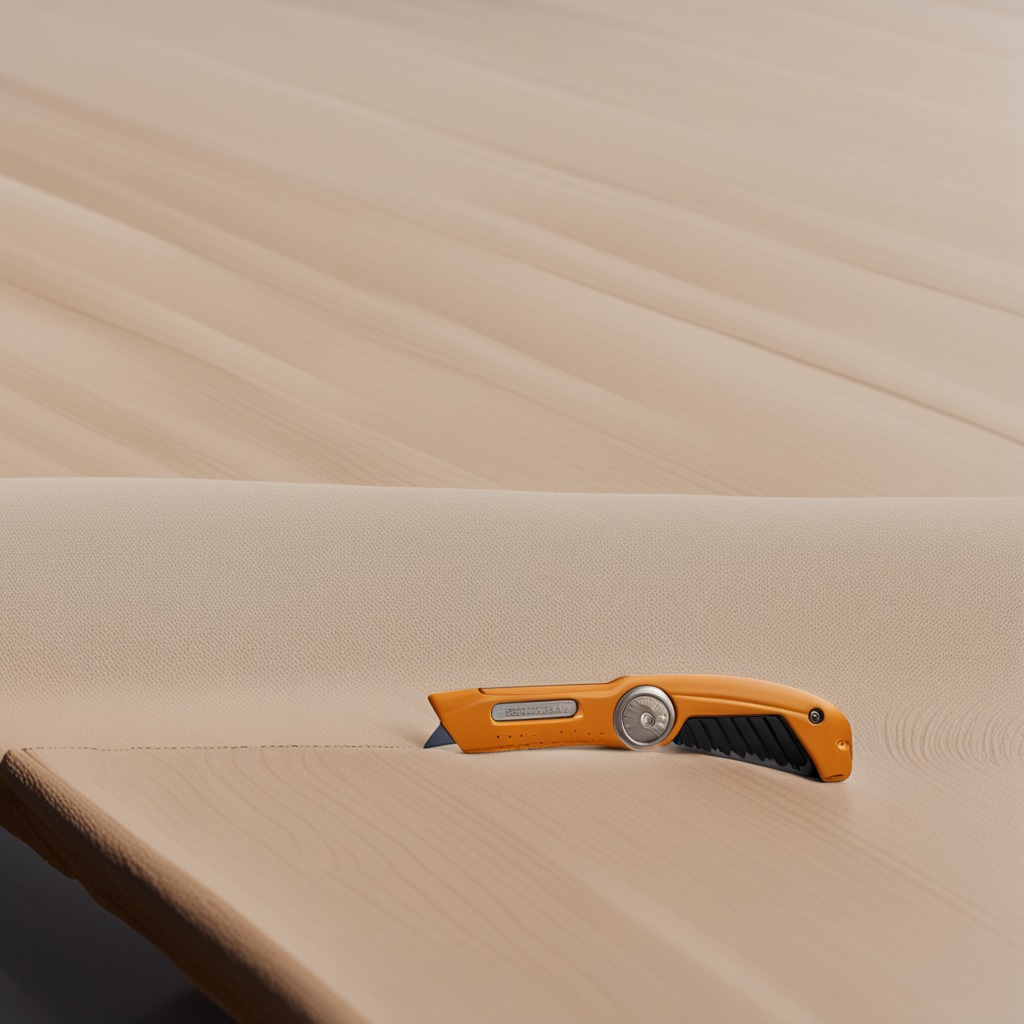
A utility knife lying on a wooden table in an outdoor workshop during daytime bright natural light soft shadows worn but beneath the cloth